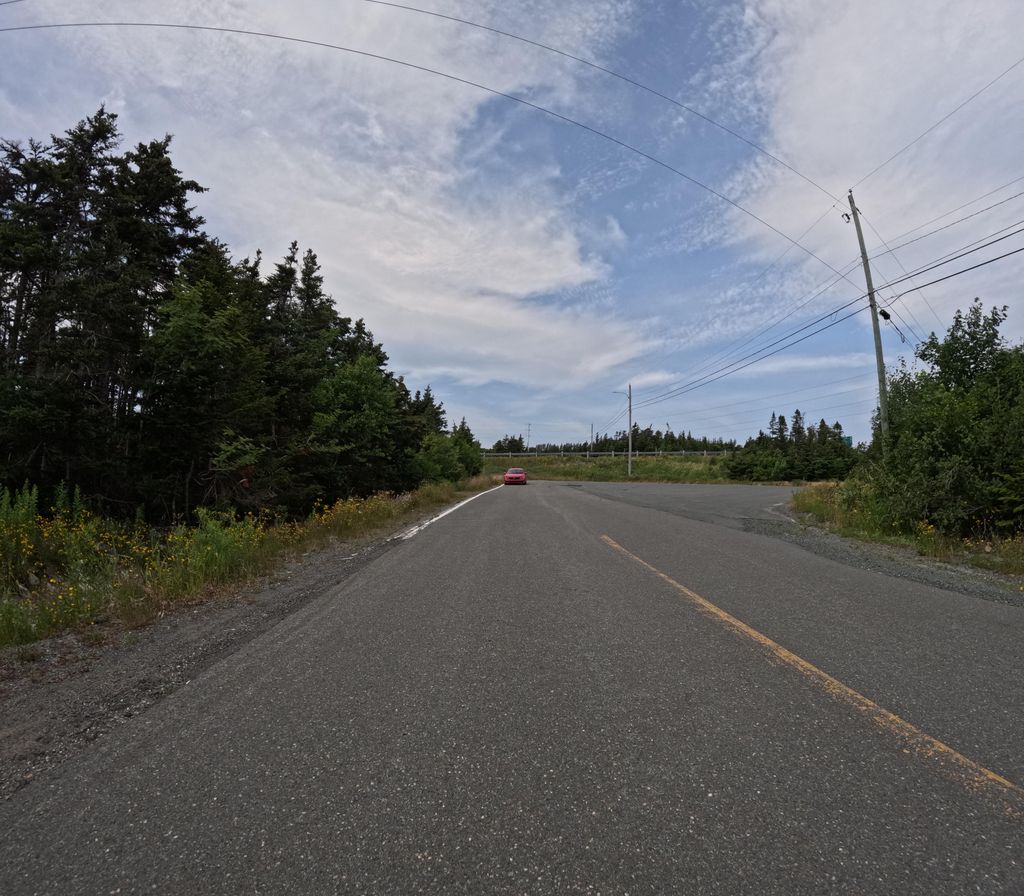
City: st_johns